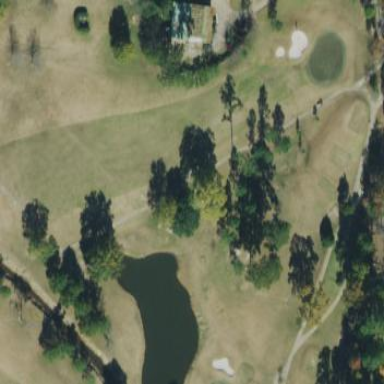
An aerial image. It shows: Golf fairway surrounded by grass.